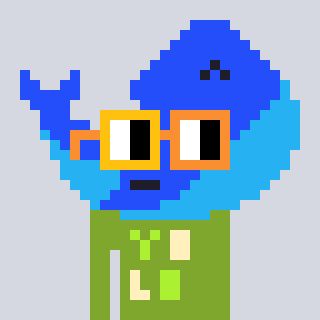
a pixel art character with square yellow and orange glasses, a whale-shaped head and a slimegreen-colored body on a cool background